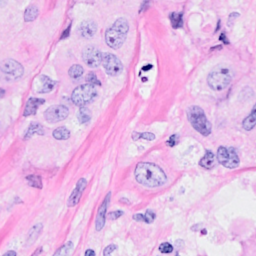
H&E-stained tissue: Breast